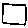
Label: square